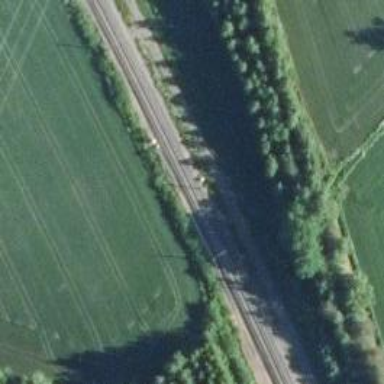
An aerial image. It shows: Railway signal.